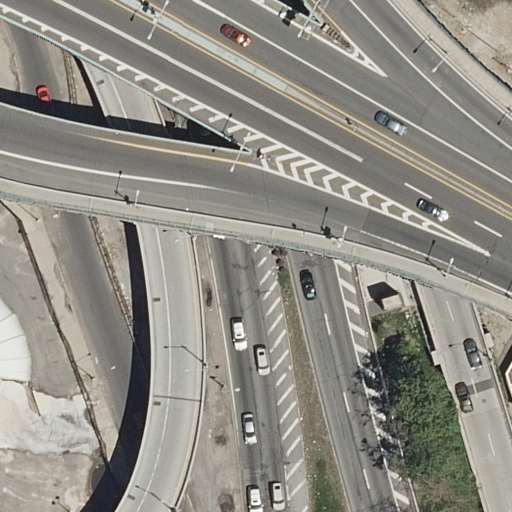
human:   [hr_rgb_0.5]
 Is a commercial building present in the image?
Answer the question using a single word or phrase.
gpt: no

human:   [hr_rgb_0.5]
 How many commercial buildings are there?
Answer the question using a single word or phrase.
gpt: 0

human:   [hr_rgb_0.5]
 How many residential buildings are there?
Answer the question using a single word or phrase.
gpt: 1

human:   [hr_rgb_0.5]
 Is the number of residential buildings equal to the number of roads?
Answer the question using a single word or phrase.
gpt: no

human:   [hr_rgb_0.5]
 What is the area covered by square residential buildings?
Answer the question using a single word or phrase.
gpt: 0m2

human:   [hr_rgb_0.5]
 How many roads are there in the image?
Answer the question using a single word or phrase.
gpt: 12

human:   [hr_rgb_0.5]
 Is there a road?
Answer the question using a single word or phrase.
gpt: yes

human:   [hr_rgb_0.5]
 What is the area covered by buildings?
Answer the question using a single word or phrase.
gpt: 5m2

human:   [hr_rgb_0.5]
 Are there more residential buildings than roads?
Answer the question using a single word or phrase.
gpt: no

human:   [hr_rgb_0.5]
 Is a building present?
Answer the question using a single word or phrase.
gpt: yes

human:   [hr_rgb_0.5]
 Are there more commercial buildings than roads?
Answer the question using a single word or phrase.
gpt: no

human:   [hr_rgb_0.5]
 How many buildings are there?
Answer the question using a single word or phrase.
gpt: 1

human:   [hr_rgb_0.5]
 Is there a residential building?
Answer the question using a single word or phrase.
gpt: yes

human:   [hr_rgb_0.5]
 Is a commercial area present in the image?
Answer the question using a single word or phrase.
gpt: no

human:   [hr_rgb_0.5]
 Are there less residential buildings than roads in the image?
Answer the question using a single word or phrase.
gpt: yes

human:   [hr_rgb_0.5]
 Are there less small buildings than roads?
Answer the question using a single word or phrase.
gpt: yes

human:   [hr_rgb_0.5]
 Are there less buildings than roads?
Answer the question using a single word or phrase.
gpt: yes

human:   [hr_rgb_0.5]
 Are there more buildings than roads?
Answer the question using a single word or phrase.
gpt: no

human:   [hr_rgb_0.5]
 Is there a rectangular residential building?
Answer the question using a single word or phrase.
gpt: yes

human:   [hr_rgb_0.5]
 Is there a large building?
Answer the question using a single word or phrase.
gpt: no

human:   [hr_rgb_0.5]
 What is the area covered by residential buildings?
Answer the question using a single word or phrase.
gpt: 5m2

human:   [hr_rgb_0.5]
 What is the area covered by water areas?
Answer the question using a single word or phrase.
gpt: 0m2

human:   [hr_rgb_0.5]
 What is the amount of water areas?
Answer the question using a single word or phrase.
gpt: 0

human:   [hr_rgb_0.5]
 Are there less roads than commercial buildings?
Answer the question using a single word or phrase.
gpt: no

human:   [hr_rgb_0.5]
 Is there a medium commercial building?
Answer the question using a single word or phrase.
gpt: no

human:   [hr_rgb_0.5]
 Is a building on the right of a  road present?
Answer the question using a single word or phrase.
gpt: yes

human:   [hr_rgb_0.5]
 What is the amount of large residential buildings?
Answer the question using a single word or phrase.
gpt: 0

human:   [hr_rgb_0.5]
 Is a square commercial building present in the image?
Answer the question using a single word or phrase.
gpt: no

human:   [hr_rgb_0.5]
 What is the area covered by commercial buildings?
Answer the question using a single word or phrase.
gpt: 0m2

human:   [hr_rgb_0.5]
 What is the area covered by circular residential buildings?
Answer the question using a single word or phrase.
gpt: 0m2

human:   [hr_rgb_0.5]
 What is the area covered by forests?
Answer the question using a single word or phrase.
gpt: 0m2

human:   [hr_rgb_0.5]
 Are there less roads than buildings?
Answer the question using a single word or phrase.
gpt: no

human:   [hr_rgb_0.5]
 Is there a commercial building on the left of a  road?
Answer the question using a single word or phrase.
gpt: no

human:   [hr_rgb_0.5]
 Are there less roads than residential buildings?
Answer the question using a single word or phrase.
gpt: no

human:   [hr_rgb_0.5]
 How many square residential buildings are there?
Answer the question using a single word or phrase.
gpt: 0

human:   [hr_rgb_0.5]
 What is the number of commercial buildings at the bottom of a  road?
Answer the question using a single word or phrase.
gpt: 0

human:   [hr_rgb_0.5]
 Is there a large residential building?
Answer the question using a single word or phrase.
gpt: no

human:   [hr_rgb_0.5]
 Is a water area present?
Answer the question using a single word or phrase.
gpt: no

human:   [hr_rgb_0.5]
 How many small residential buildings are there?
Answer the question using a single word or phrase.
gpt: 1

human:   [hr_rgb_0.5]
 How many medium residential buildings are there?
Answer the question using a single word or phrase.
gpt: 0

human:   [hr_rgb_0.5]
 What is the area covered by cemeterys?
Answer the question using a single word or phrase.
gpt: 0m2

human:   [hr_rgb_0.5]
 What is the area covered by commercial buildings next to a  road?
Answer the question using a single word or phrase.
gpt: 0m2

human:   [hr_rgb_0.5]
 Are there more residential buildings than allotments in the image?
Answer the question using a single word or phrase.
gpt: yes

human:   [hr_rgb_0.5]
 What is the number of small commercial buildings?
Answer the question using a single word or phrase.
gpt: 0

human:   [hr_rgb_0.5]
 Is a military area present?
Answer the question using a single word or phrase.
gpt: no

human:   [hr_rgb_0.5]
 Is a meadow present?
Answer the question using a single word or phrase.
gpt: no

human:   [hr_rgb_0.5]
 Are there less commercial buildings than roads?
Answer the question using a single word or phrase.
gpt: yes

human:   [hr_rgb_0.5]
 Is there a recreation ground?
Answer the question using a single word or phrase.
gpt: no

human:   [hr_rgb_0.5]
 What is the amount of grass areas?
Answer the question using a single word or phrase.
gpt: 0

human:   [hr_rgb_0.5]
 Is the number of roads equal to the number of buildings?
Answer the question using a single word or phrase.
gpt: no

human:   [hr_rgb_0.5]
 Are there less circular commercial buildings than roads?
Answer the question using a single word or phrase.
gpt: yes

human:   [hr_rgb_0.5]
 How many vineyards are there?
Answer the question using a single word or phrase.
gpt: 0

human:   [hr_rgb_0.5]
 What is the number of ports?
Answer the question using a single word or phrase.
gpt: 0

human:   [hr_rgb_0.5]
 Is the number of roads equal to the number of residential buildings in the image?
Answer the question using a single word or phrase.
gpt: no

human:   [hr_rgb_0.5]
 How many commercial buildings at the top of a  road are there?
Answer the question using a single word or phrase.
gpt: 0

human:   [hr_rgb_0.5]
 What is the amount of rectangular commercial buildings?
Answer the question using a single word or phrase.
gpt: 0

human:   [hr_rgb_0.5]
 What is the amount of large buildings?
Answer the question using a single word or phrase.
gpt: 0

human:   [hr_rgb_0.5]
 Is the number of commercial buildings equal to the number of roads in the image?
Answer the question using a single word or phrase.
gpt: no

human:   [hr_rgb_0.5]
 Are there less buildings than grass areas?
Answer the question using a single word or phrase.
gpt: no

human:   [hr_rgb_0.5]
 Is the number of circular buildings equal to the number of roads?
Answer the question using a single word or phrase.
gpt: no

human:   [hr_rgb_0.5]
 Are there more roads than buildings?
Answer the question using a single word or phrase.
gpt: yes

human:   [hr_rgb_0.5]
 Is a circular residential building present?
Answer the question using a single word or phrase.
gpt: no

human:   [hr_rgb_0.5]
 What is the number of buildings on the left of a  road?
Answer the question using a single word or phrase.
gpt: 0

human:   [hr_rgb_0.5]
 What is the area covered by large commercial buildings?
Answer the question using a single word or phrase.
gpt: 0m2